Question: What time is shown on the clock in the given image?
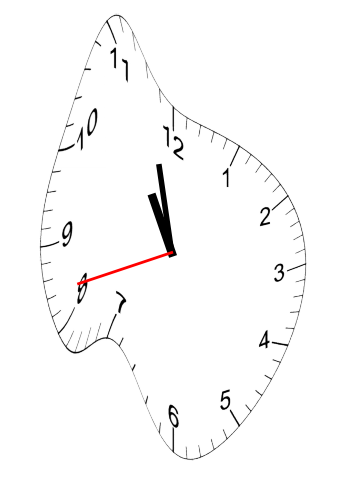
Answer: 10:57:42